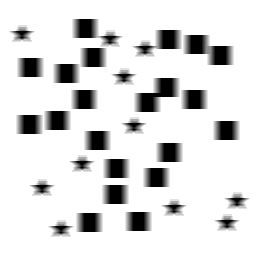
Squares: 21
Triangles: 0
Stars: 11
Total shapes: 32